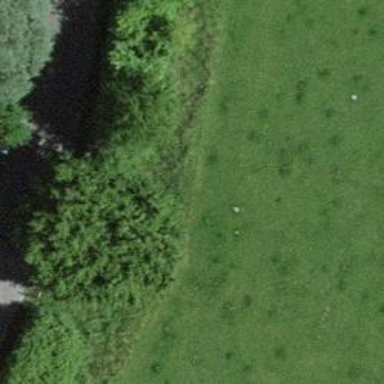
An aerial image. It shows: Hedge barrier.